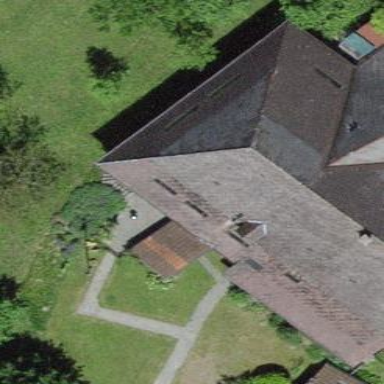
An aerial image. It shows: Farm building.